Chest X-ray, AP view. Patient: 65 years old, sex M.
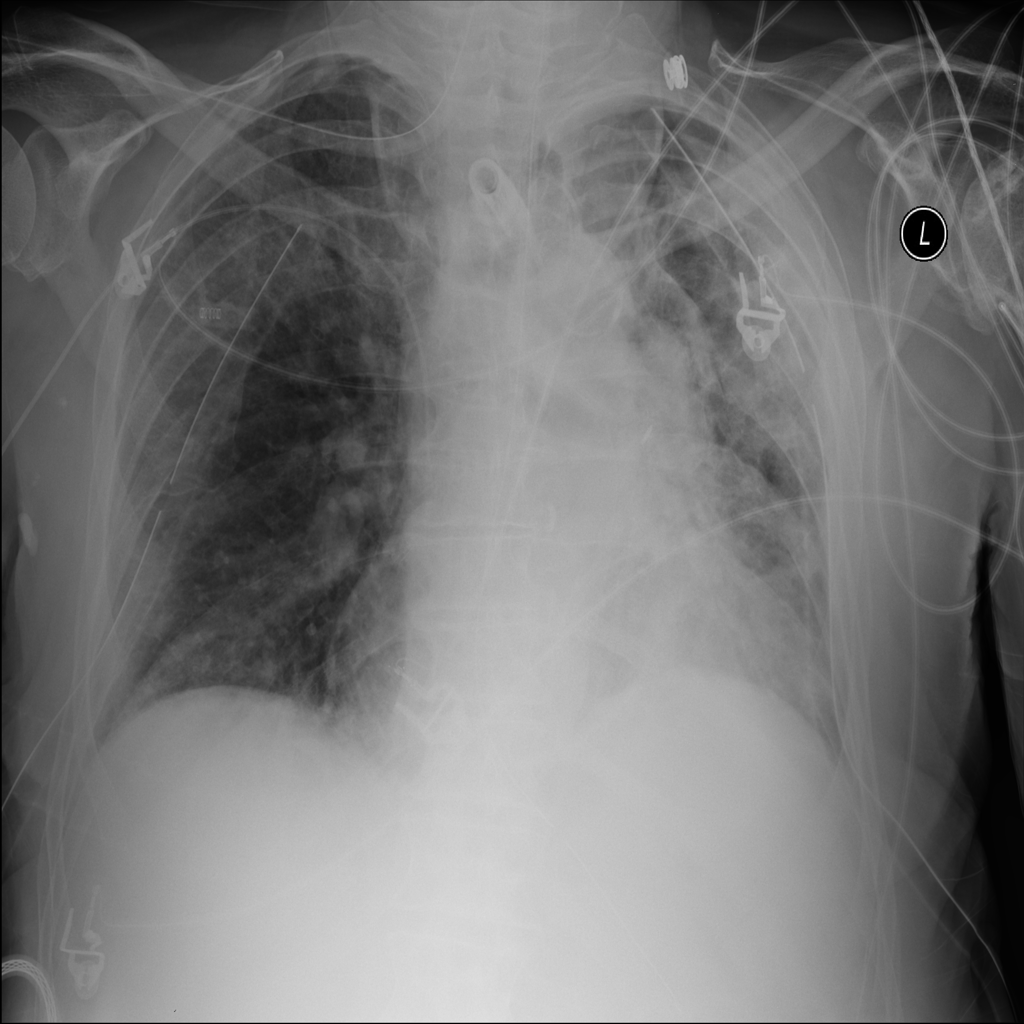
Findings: Pneumonia